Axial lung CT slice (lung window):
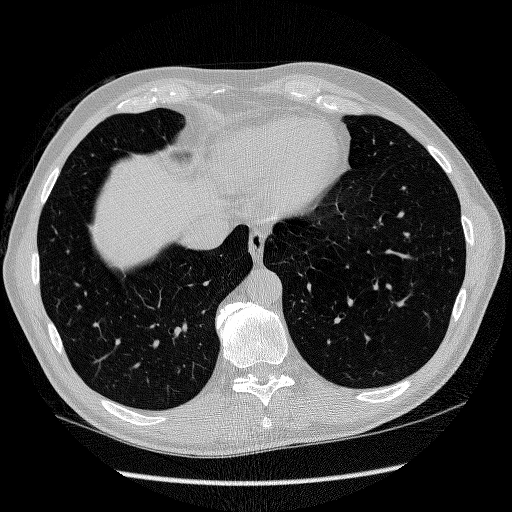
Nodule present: no